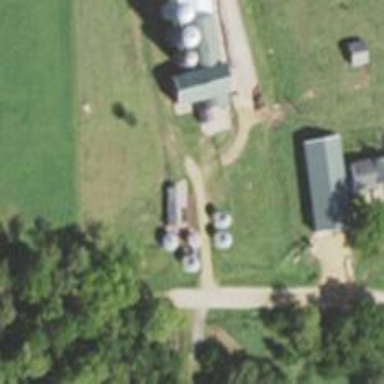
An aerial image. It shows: Silo.